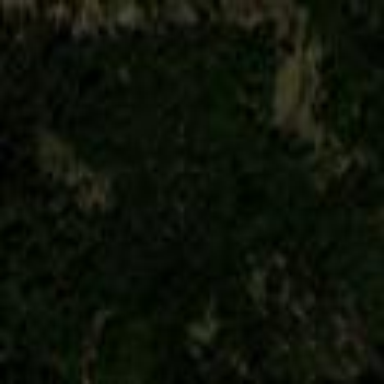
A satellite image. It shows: Forest area.